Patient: sex M, age 65
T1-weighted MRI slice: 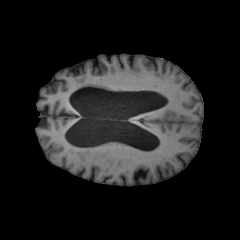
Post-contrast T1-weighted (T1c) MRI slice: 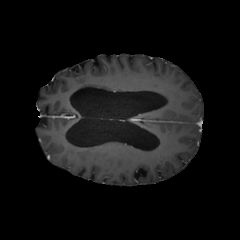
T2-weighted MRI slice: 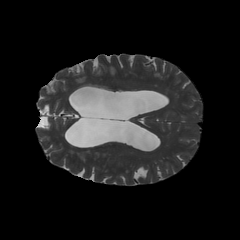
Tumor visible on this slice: no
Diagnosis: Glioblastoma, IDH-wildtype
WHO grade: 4